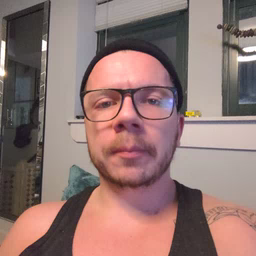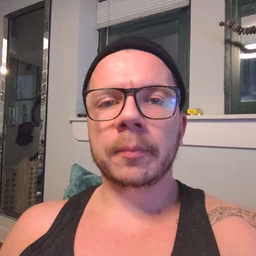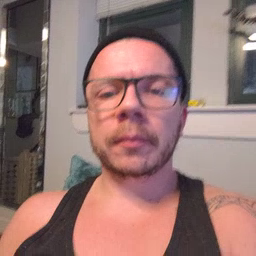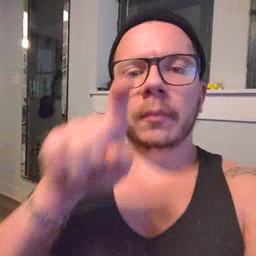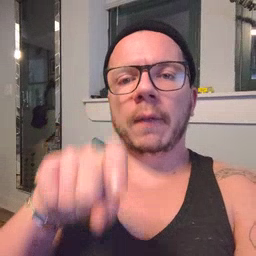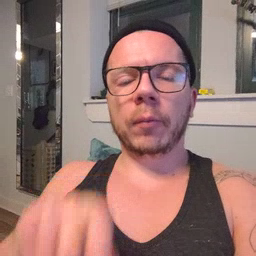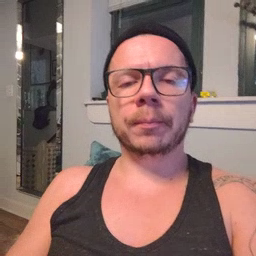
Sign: haveto